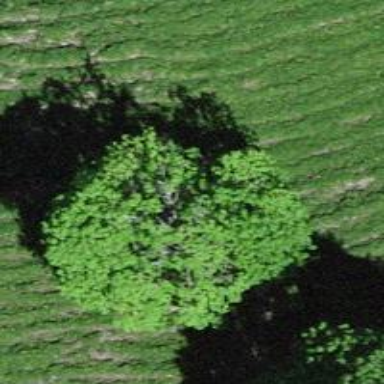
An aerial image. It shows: Single tag "natural: tree."